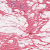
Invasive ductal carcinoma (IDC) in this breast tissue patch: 0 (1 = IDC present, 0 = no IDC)